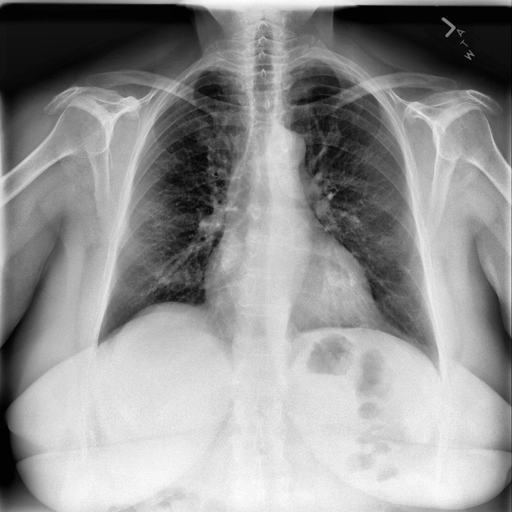
Finding: NORMAL